Question: I'm trying to configure Faraday tracing in a Rails application using Datadog.
I've set up the Faraday -> Datadog connection:
'''
require 'faraday'
require 'ddtrace'
Datadog.configure do |c|
c.use :faraday
end
Faraday.post("http://httpstat.us/200", {foo: 1, bar: 2}.to_json)
Faraday.get("http://httpstat.us/201?foo=1&bar=2")
'''
It works well, the requests are being logged to Datadog.
But those logs do not contain any request parameters, nevertheless GET or POST.

Any advise on how to get the request params/body logged to Datadog?
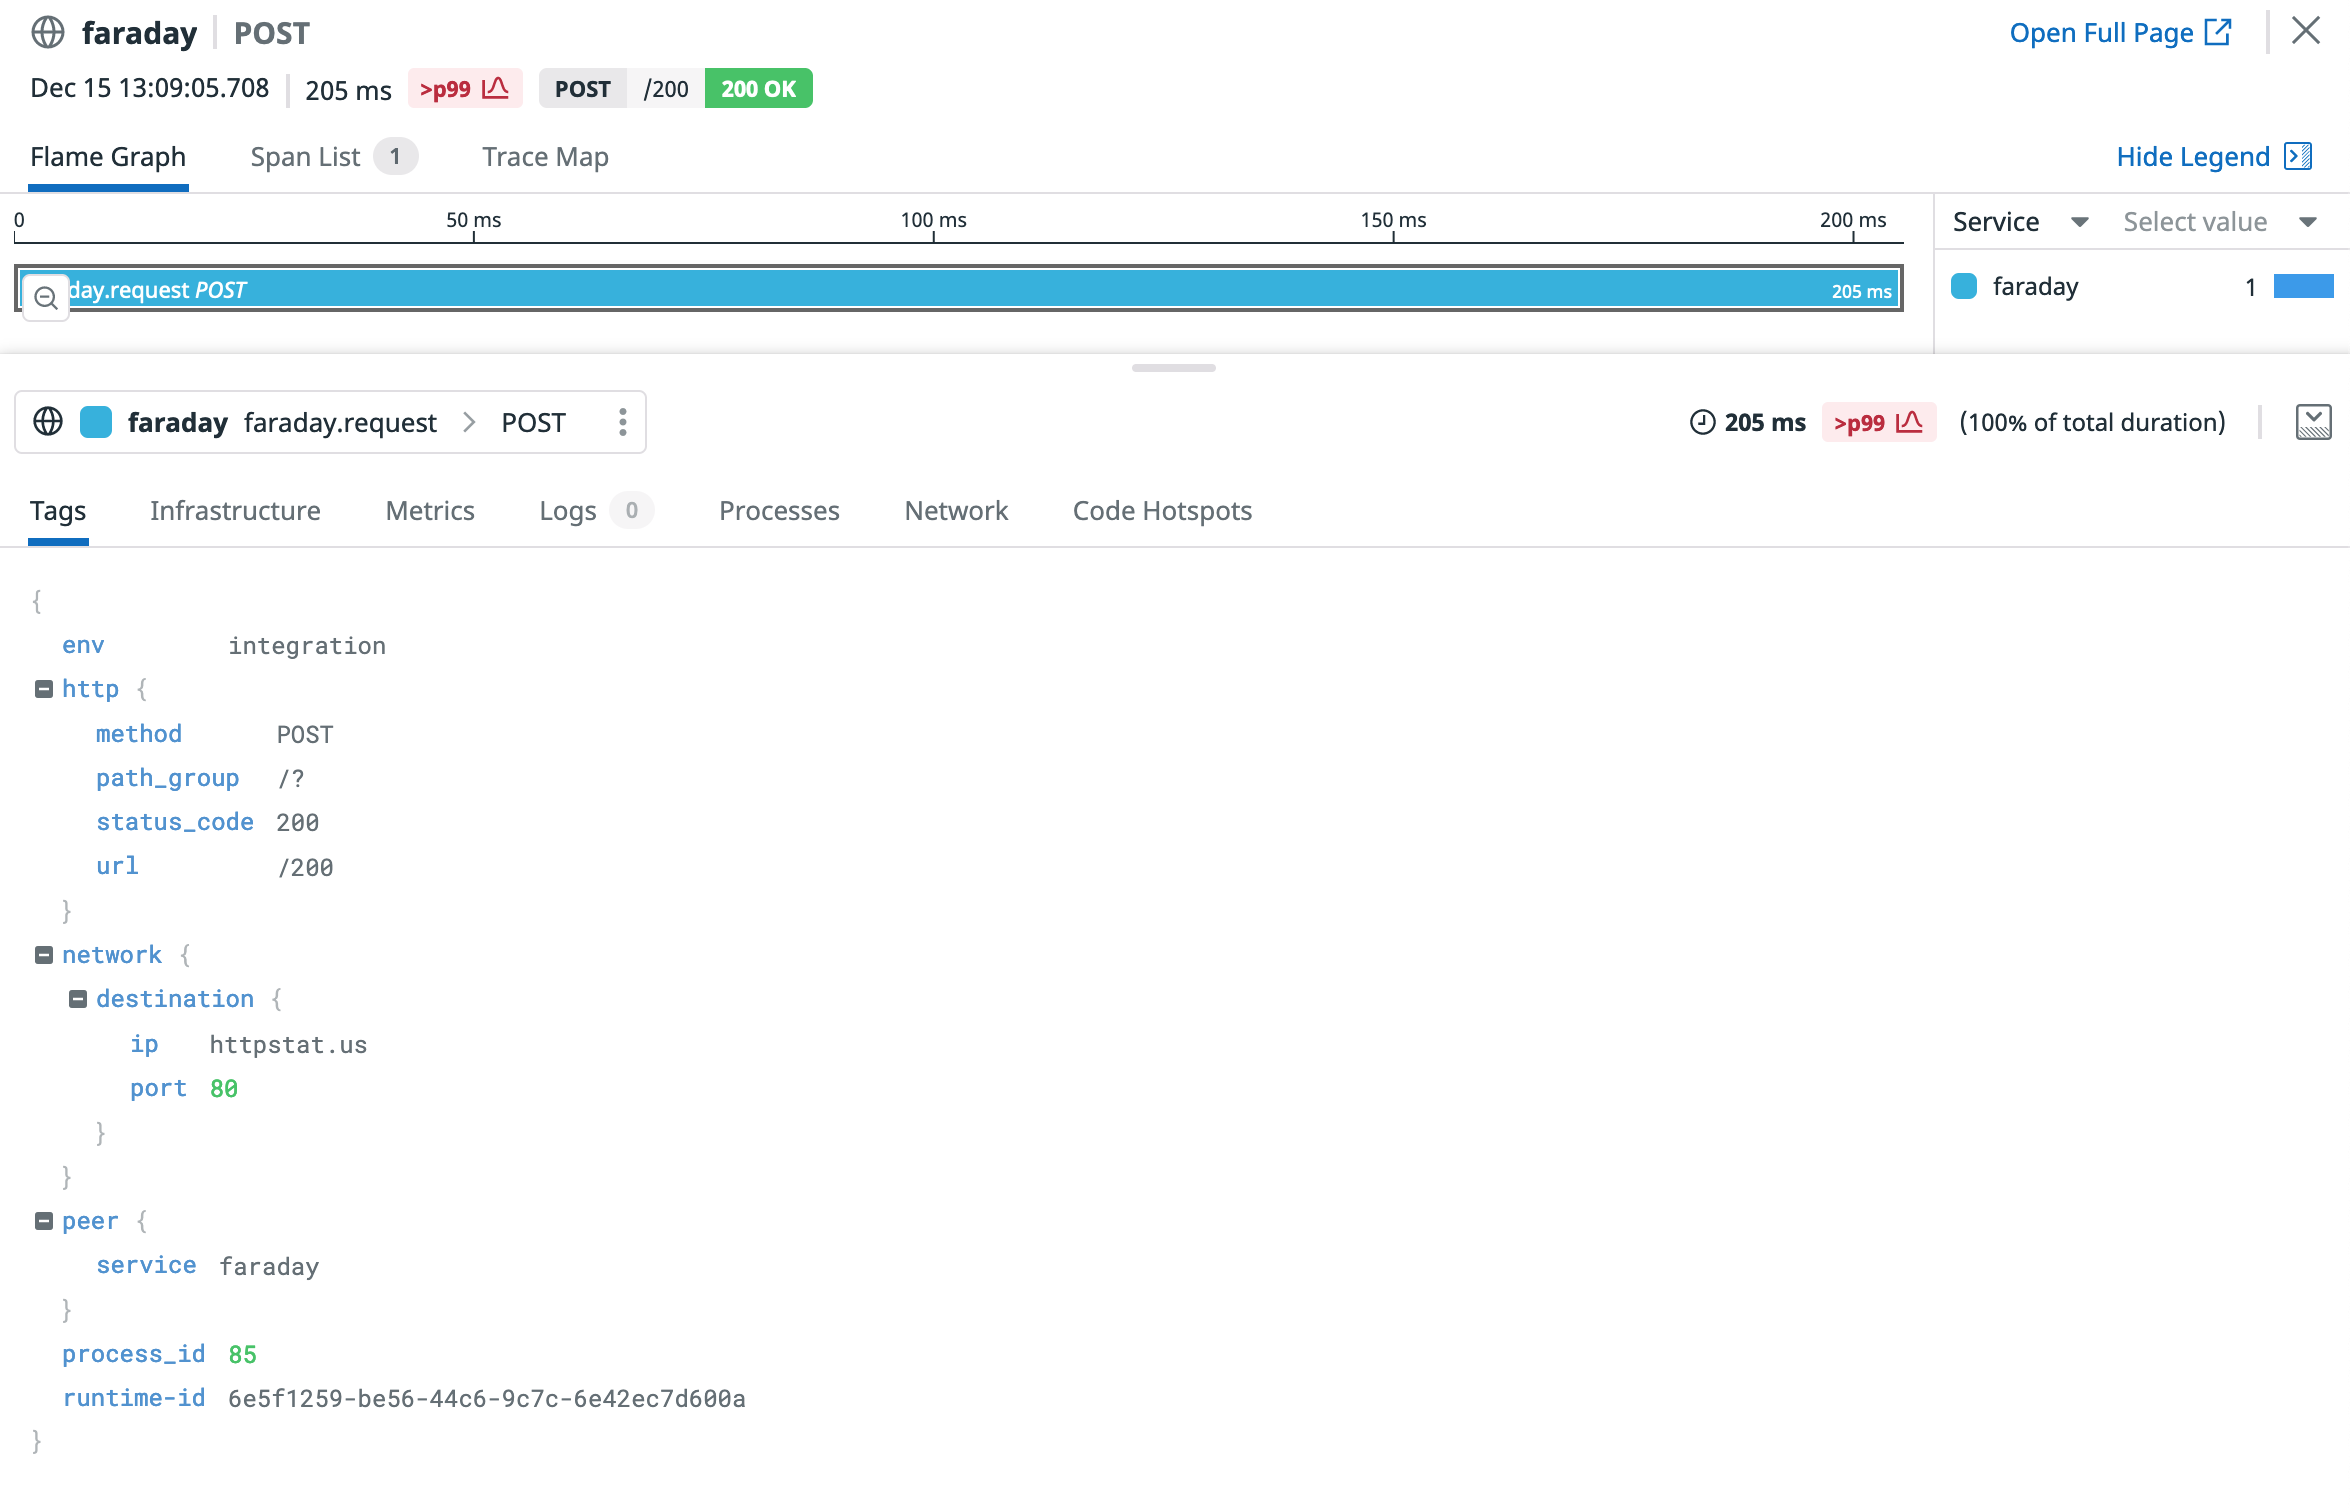
Answer: So, by default the only things sent to Datadog from Faraday as part of the span in terms of the HTTP request are are:
'''
span.set_tag(Datadog::Ext::HTTP::URL, env[:url].path)
span.set_tag(Datadog::Ext::HTTP::METHOD, env[:method].to_s.upcase)
span.set_tag(Datadog::Ext::NET::TARGET_HOST, env[:url].host)
span.set_tag(Datadog::Ext::NET::TARGET_PORT, env[:url].port)
'''
Source: <URL>
The body of the request is not set in the http part of the span by default, only the URL, HTTP method, host and port are.
However, with <URL> you can add anything you want to the span, so you could write an extension or monkey-patch to the Faraday middleware to add the body and parameters to the span:
'''
span.set_tag("http.body", env[:body])
span.set_tag("http.params", env[:params])
'''
An example monkey patch:
'''
require 'faraday'
require 'ddtrace'
require 'ddtrace/contrib/faraday/middleware'
module FaradayExtension
private
def annotate!(span, env, options)
# monkey patch to add body to span
span.set_tag("http.body", env[:body]) unless env[:body].to_s.strip.empty?
span.set_tag("http.query", env[:url].query) if env[:url].query
super
end
end
Datadog::Contrib::Faraday::Middleware.prepend(FaradayExtension)
Datadog.configure do |c|
c.use :faraday
end
Faraday.post("http://httpstat.us/200", {foo: 1, bar: 2}.to_json)
Faraday.get("http://httpstat.us/201?foo=1&bar=2")
'''
This worked for me in my testing:
<URL>
<URL>
NB: I am a Datadog employee, but not on the engineering team, just wanted to be transparent!